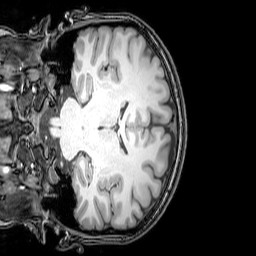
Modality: T1w
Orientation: coronal
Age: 23
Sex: female
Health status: healthy
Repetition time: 0.081 s
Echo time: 0.037 s